Question: I'm experimenting with pipes in C. I want to connect the Standard Output of 'file1':
'''
int main() {
printf("6");
}
'''
...to the Standard Input of 'file2':
'''
int main() {
int number;
scanf("%d", &number);
printf("The number is %d.", number);
}
'''
The output should be: 'The number is 6.' In Xcode, 'file1' is appended to the executable (the target). I open the Terminal app, change the directory to the Debug folder (which contains the executable file) and issue this line:
'''
.\TestDrive | /usr/someone/somewhere/file2.c
'''
'TestDrive' is the name of the executable file (that contains 'file1'). Since 'file2' is not contained in the Debug folder, I have to specify the full path of it. If you wish, you can download the project <URL>.
In the console, I get 'Permission denied'. What am I doing wrong?

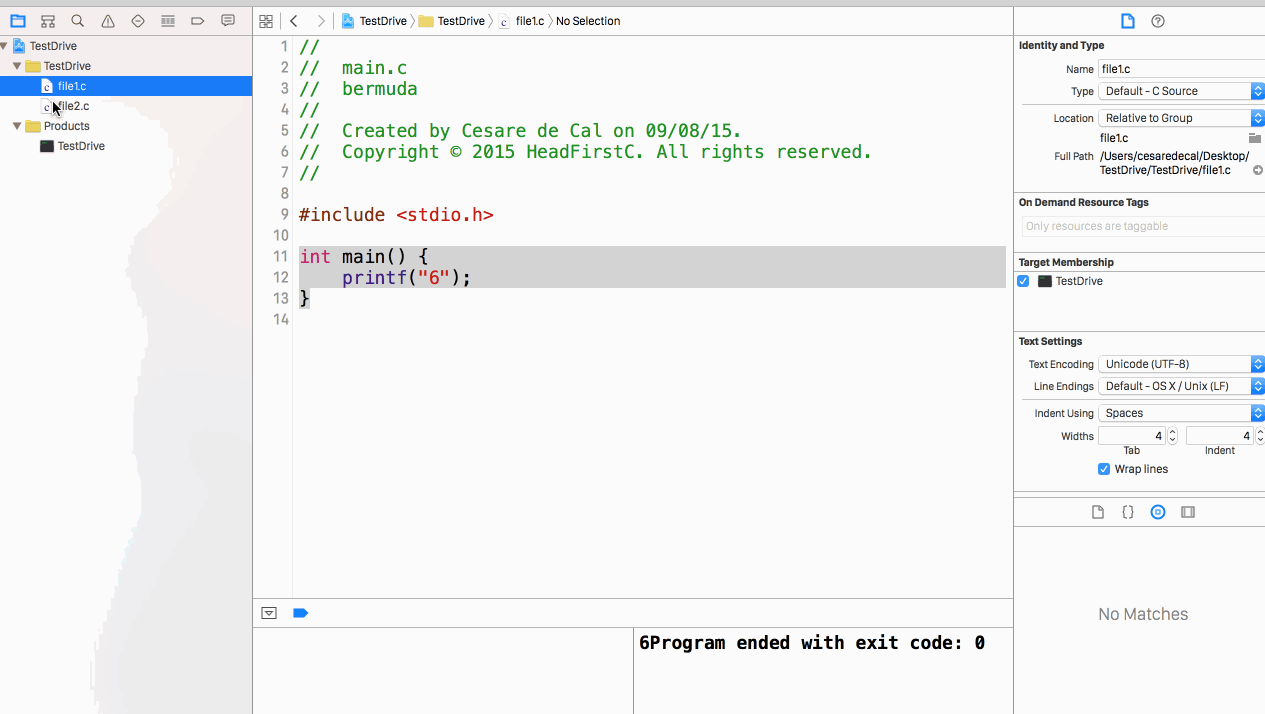
Answer: If you are piping into '/usr/someone/somewhere/file2.c', it is expected that that file is executable; '.c' files generally are not, but the file that got generated by compiling it probably is.